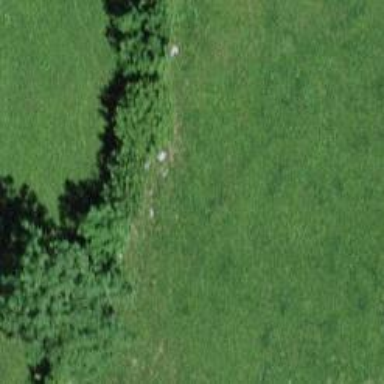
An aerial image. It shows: Wall made of dry stone.